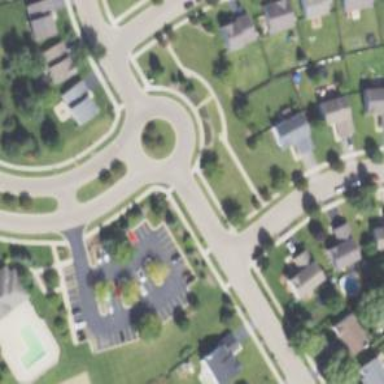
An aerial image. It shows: Residential road that intersects with roundabout.